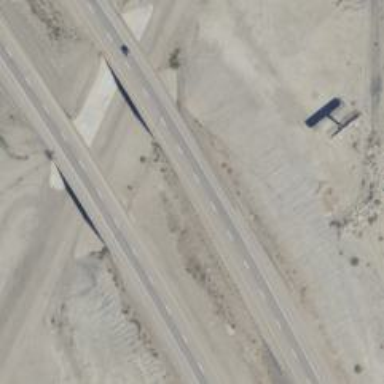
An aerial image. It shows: Asphalt motorway.